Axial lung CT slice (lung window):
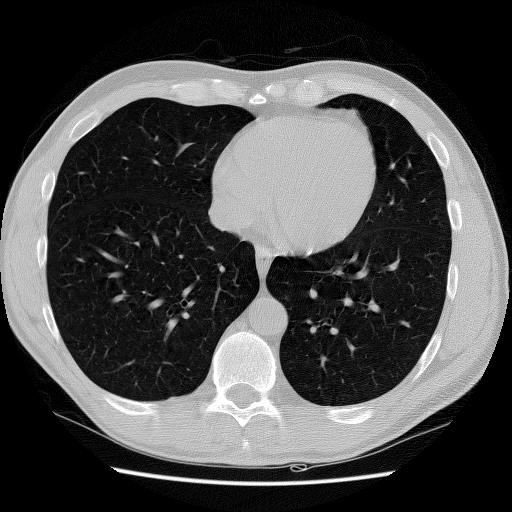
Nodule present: no